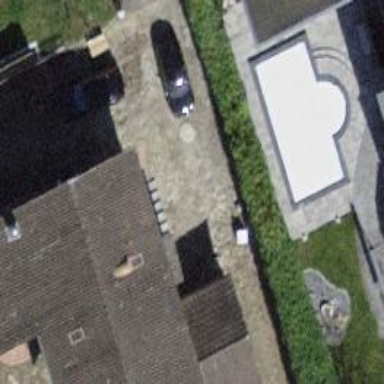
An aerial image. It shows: Building with tile roof.